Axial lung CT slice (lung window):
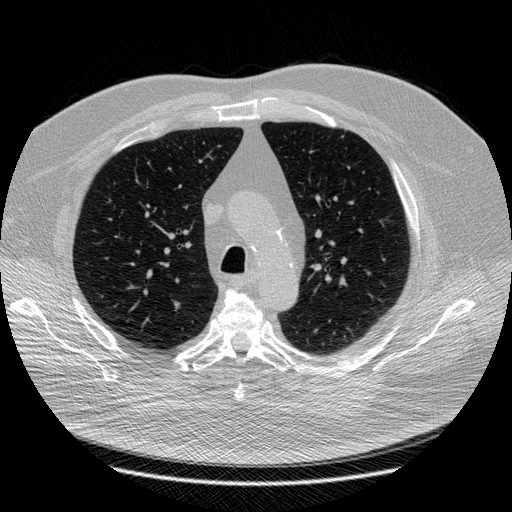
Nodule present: no